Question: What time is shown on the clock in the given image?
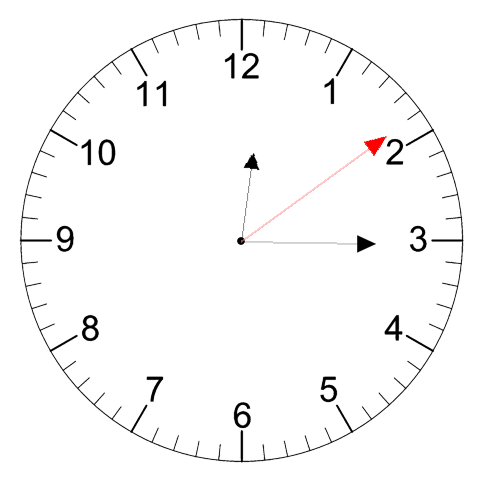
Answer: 12:15:09